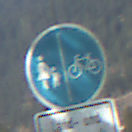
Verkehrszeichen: GetrennterRadUndGehwegRadwegRechts
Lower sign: BesondereFahrzeugeUndTransportgueter8
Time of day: MorningAfternoon
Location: Outdoor (Nature)
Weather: PartlyCloudy
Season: NotSpecified
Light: Natural